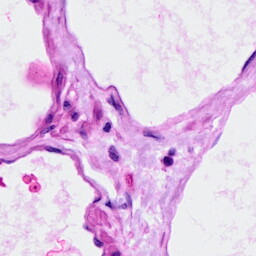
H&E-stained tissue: Ovarian